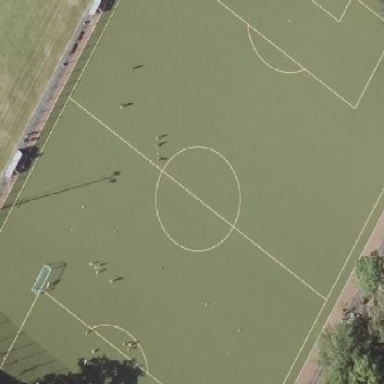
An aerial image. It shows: Soccer pitch with artificial turf designed for leisure and sports activities.